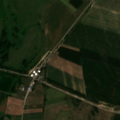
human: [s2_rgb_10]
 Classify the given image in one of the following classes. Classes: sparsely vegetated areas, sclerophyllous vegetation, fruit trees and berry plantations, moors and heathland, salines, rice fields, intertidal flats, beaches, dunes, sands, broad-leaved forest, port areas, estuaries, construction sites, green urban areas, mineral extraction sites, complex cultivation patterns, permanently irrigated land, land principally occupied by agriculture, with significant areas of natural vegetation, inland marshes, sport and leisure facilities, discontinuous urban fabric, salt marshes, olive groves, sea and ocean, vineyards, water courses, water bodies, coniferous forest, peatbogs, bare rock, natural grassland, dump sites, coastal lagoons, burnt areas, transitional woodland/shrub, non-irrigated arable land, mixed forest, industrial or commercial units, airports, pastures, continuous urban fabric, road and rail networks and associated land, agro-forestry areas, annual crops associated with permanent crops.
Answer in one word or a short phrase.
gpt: non-irrigated arable land, pastures, broad-leaved forest, inland marshes